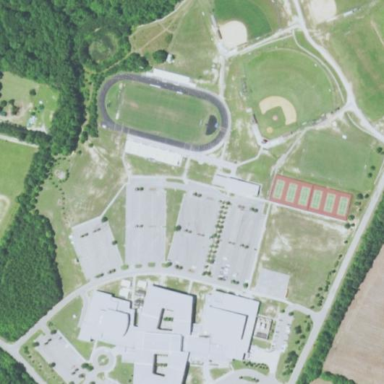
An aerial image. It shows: School.